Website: bh-photo
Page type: address-validator
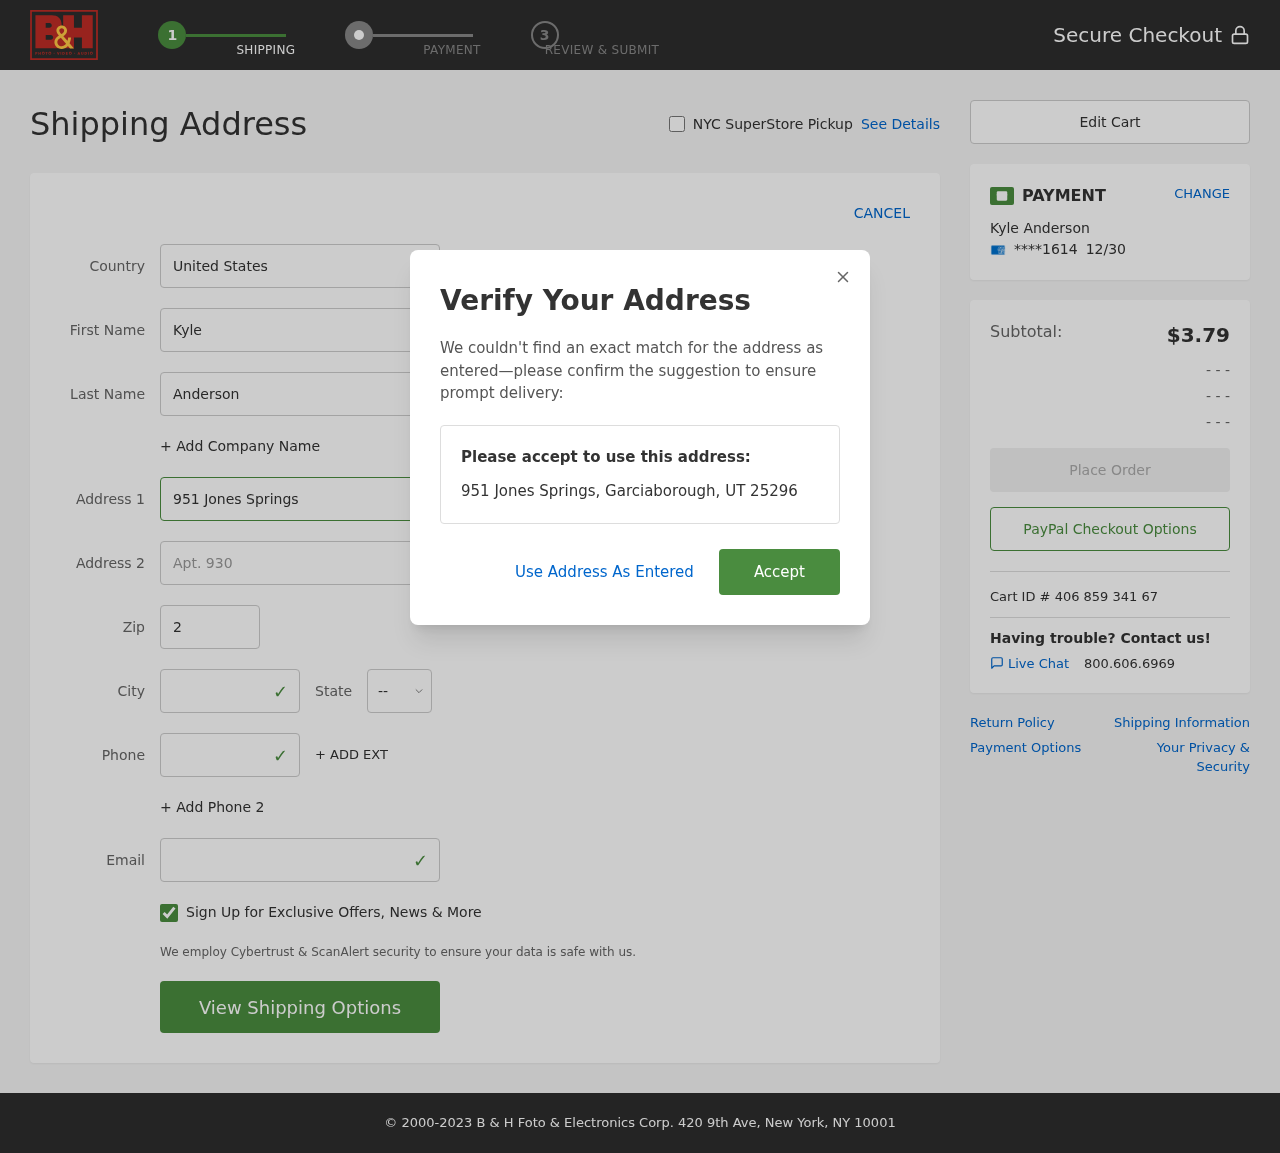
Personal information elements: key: PII_CARD_EXPIRY
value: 12/30
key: PII_CARD_LAST4
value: ****1614
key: PII_CITY
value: Garciaborough
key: PII_COUNTRY
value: United States
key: PII_EMAIL
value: kyle_anderson@yahoo.com
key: PII_FIRSTNAME
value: Kyle
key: PII_FULLNAME
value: Kyle Anderson
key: PII_LASTNAME
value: Anderson
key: PII_PHONE
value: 3448640037
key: PII_POSTCODE
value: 25296
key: PII_STATE_ABBR
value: UT
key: PII_STREET
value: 951 Jones Springs
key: PII_STREET2
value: Apt. 930
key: PII_CITY_STATE_ZIP
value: Garciaborough, UT 25296
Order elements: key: ORDER_SUBTOTAL
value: $3.79
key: ORDER_ID
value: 406 859 341 67